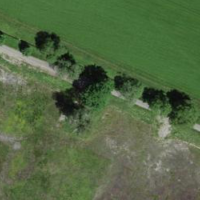
EUNIS habitat code: 52
Species observed at this site:
Alnus glutinosa
Cichorium intybus
Sphaerophoria scripta
Sturnus vulgaris